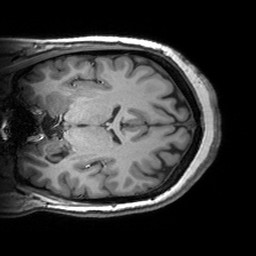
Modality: T1w
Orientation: coronal
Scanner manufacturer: siemens
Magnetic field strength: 3 T
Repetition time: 2.53 s
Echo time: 0.00299 s